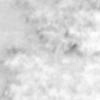
Label: no_change